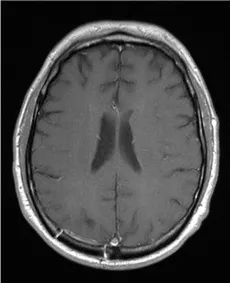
After three month.
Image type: radiology (mri)